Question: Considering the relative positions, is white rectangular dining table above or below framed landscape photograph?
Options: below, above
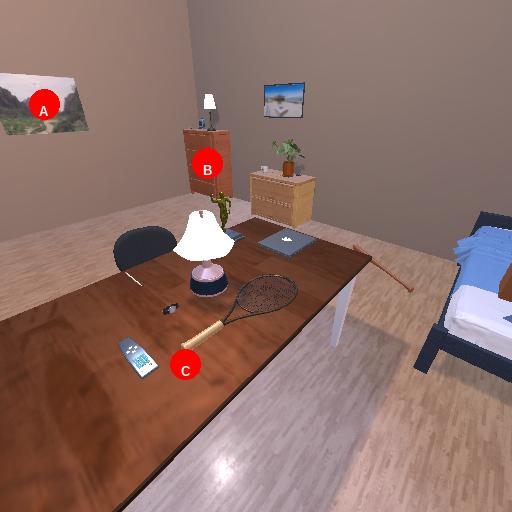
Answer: below